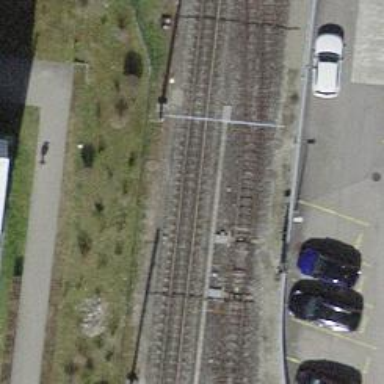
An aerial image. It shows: Railway switch.